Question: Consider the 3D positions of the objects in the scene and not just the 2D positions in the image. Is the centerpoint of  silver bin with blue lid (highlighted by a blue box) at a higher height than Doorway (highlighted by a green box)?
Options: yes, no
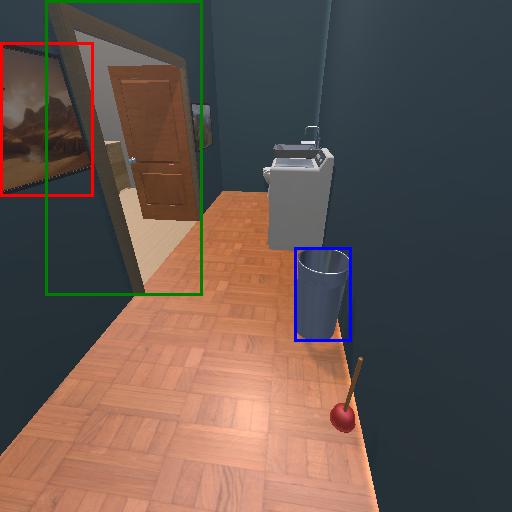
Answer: yes